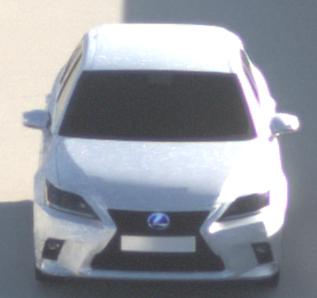
Make: Lexus
Model: CT 200h
Detailed model: CT (A10)
Model produced from: 2014/03
Model produced until: 2017/10
Doors: 5
Color: white
Road condition: dry road
Daytime: morning or afternoon
Contrast: high contrast